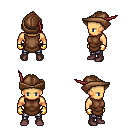
a pixel art fantasy rpg character, male body template, human, tanned skin, brown tunic, metal pants, purple short mohawk hairstyle, leather cap, gold gloves, maroon shoes, four views (front, back, left, right), 2x2 character sprite sheet, small pixel art, hard edges, no anti-aliasing